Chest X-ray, AP view. Patient: 50 years old, sex M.
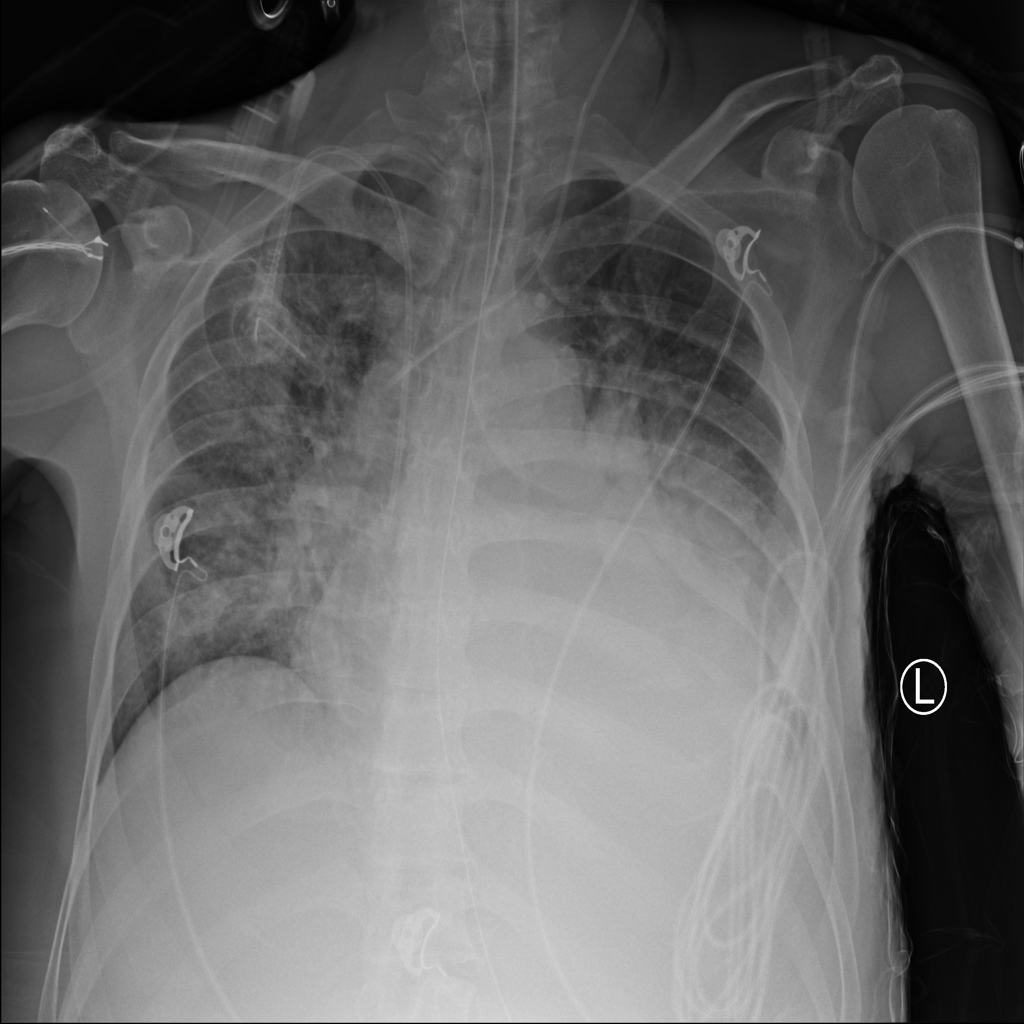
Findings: Cardiomegaly, Effusion, Infiltration, Mass